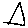
Label: triangle